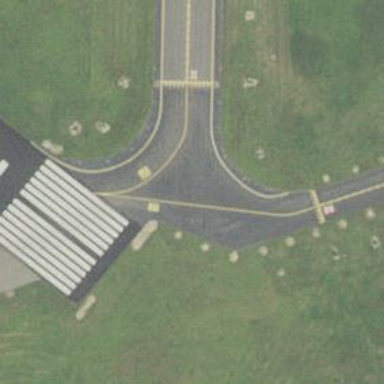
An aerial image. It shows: View of taxiway at the airport.